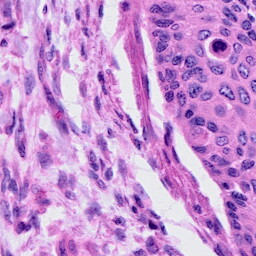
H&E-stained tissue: Cervix